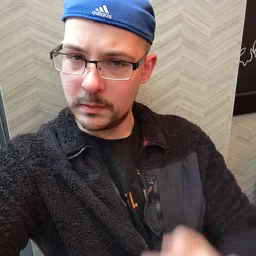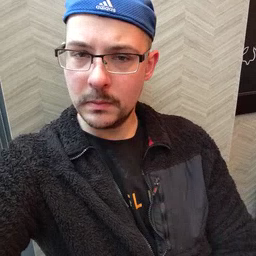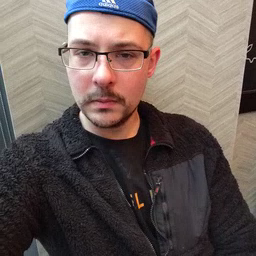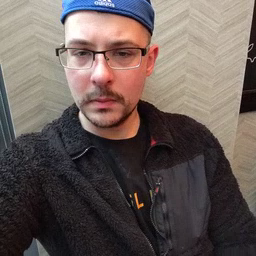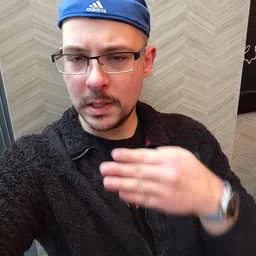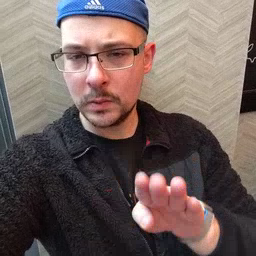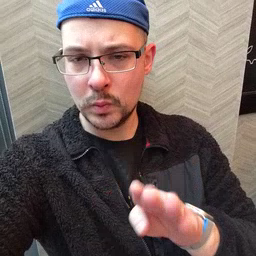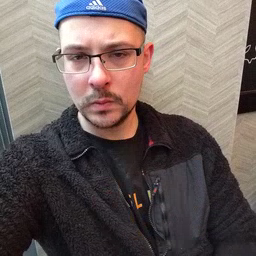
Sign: into